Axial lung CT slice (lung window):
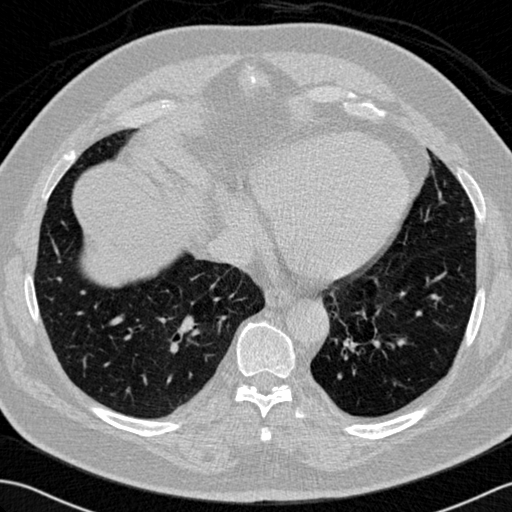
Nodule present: no